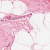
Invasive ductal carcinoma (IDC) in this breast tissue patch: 0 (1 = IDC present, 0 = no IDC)